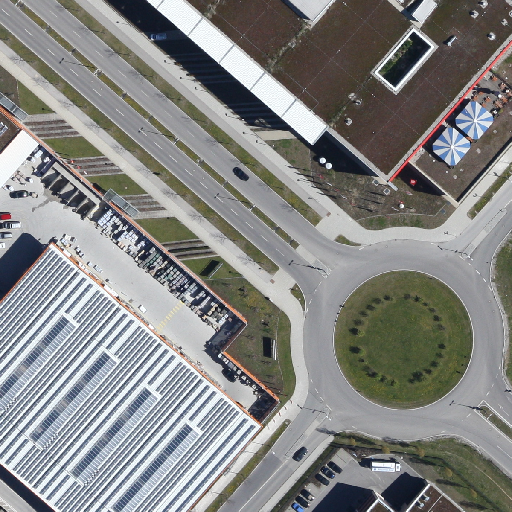
Referring expression: vehicle driving on the road